Aerial crown-view tile of a tropical tree (Barro Colorado Island, Panama), acquired 20241112:
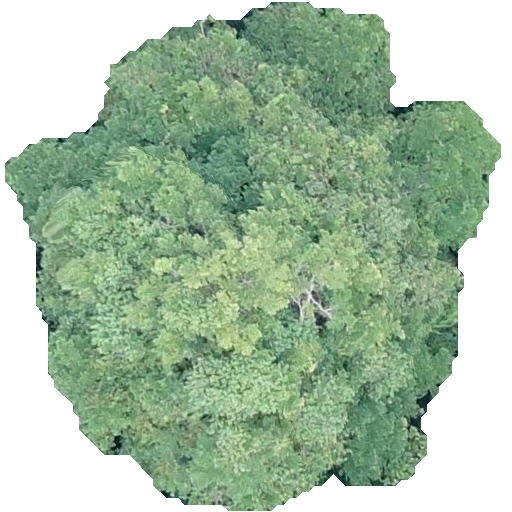
Species: Tabernaemontana arborea
GBIF accepted scientific name: Tabernaemontana arborea
Crown area: 276.352 m²